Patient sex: M
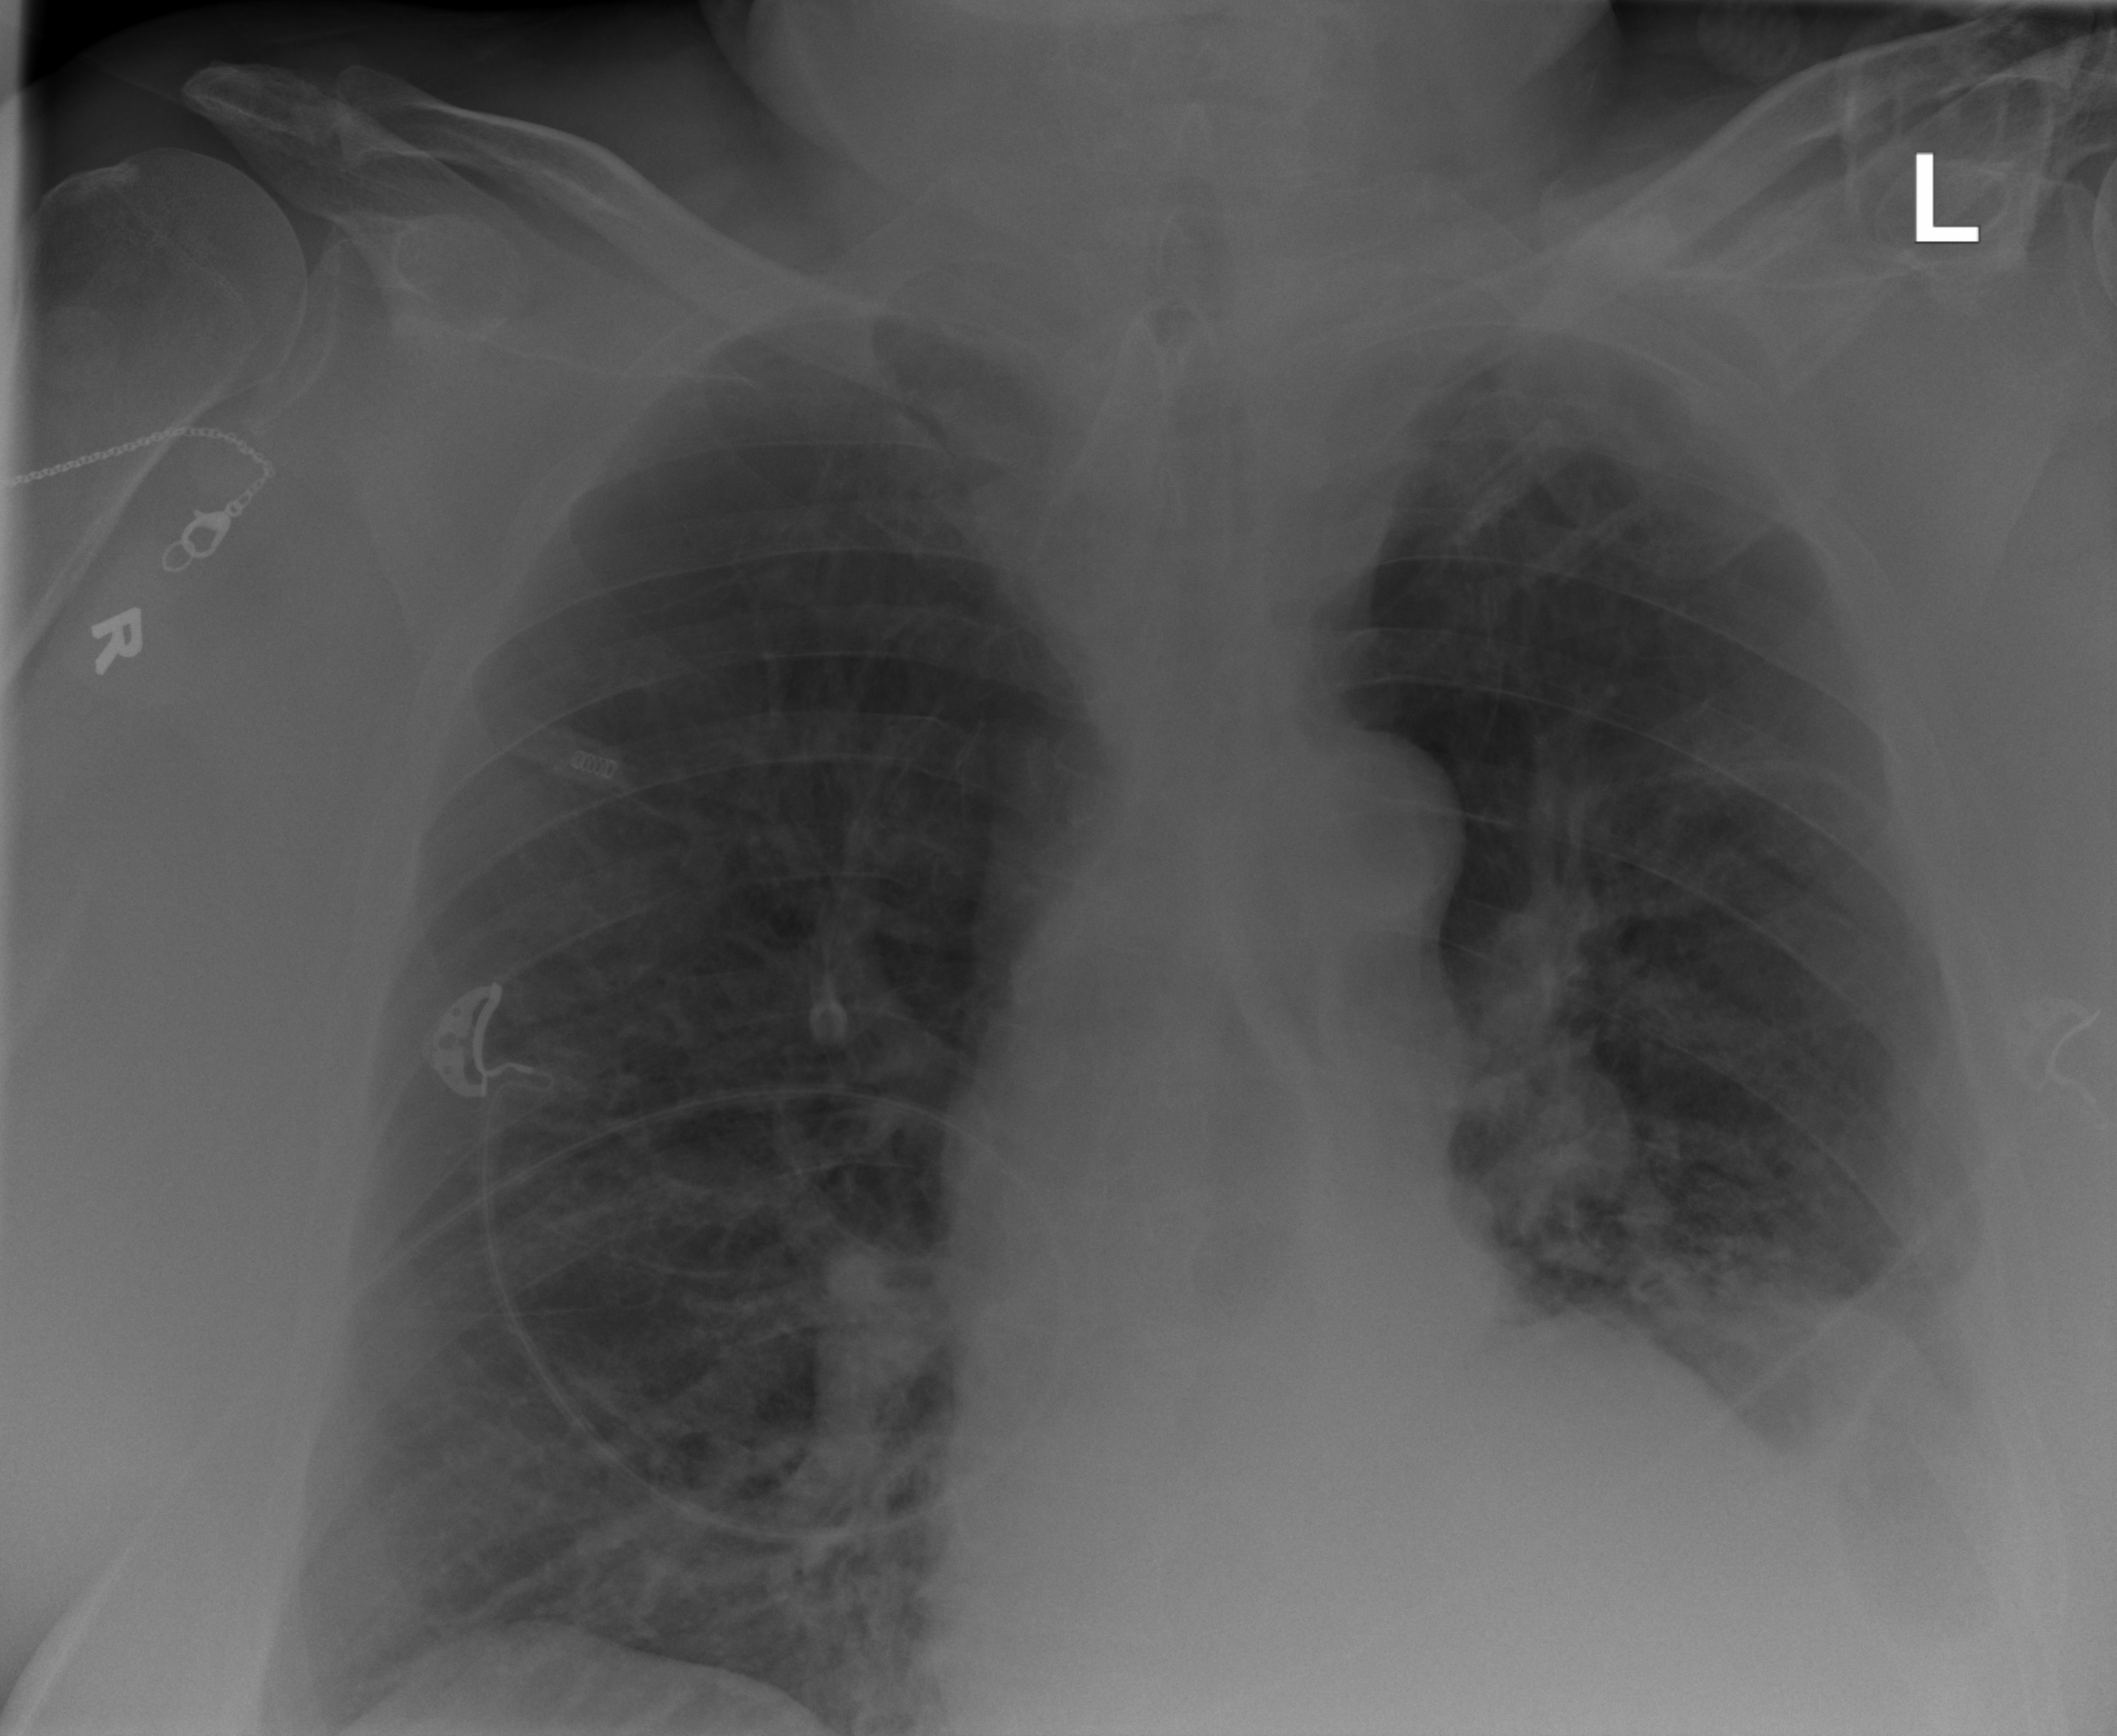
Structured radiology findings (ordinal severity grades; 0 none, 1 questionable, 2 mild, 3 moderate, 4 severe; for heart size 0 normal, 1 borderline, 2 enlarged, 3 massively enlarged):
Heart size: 0
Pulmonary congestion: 2
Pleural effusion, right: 0
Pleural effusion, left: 2
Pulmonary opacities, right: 0
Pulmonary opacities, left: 0
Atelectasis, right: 2
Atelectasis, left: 3